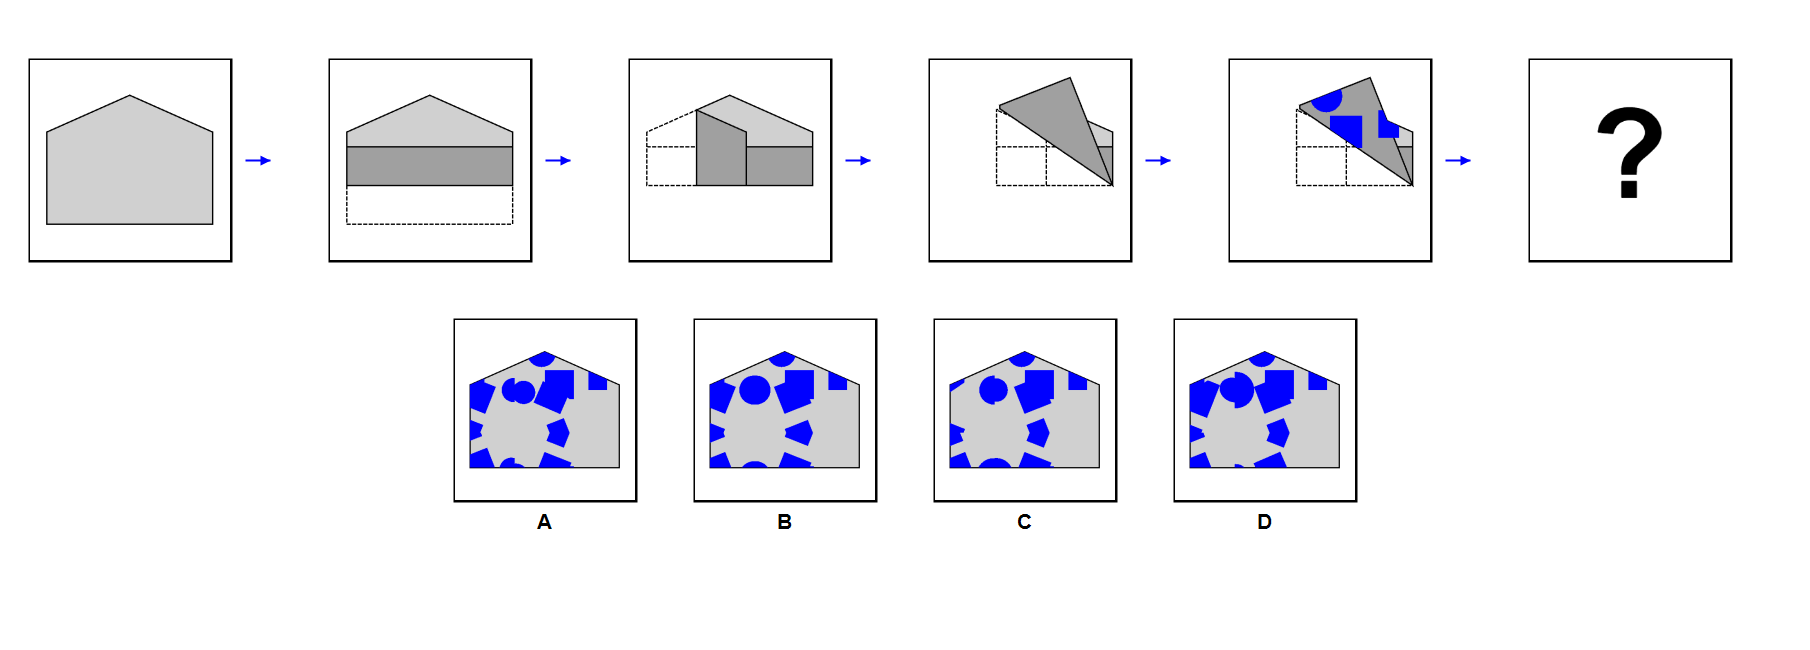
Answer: B